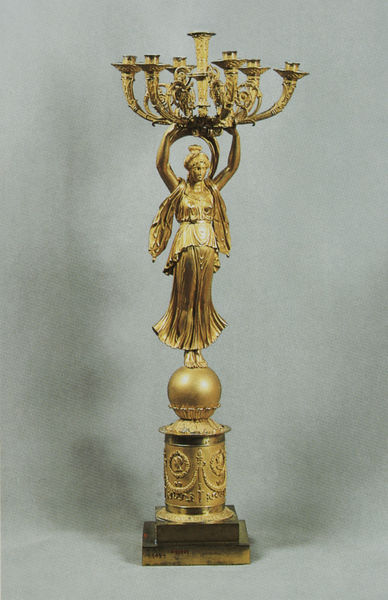
Titel: Kandelaber mit antik gekleideter Frauenfigur
Standort: St. Petersburg
Institution: Schloss Pawlowsk
Schlagwörter: kopf, schatten, umhang, frau, frisur, haar, holz, kleid, licht, schmuck, tuch, ball, ornament, rock, arm, arme, barock, falten, halten, sockel, stehen, hände, figur, gewand, gold, haare, stehend, stoff, klassizismus, girlande, tänzerin, rund, ranken, skulptur, statue, beine, relief, taille, brüste, füße, bogen, schwer, zehenspitzen, weiblich, glanz, dekor, floral, ornamente, verzierung, kerze, kerzen, leuchter, lüster, metall, stufen, bronze, plastik, plinthe, podest, foto, barfuss, messing, antike, fuss, medaillon, vergoldet, deko, gebogen, stand, kugel, allegorie, lorbeer, mythologie, göttin, statuette, girlanden, photo, kerzenständer, kerzenhalter, kerzenleuchter, handwerk, antik, toga, griechisch, sieben, venus, ständer, halter, gefasst, golden, pokal, tunika, welt, kleinplastik, kunsthandwerk, strecken, art deco, victoria, kandelaber, antikisch, festons, stele, viktoria, gehoben, hochhalten, siebenarmig, siebenarmiger, figurine, kogel, kronleuter, kleig, kariatyde, fussspitzen, goldbronze, kanelaber, ockergold, persoifikation, sphaira, tüllen, micky maus, ugel, 7, 7armig, stnad, kayatide, kariathyde